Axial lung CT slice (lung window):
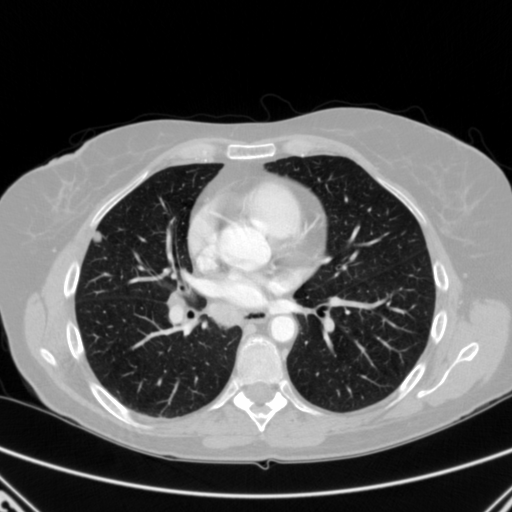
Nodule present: yes
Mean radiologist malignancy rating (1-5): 3.75